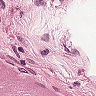
Metastatic tissue present: no